Question: Recently I decided to install git-up (<URL>
However the program seems to have some weird behaviour when it comes to displaying text. It gives nearly every character a prefix: '<--[0m' or '<--1m'. I have seen this kind of behaviour in other bash programs as well.

Somewhere I read this has something to do with color formatting, however I cannot find a way to fix this.
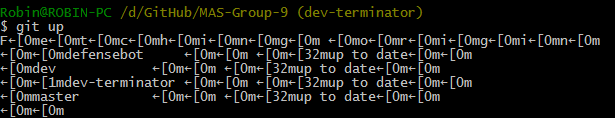
Answer: As <URL>.
Install it with: 'ansicon -i'
It should allow Windows console to interpret correct ANSI colors.